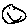
Label: smiley face